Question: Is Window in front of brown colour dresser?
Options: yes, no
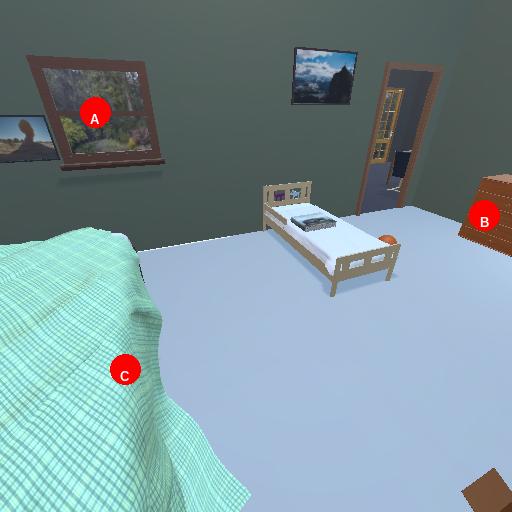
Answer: yes